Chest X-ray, PA view. Patient: 58 years old, sex F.
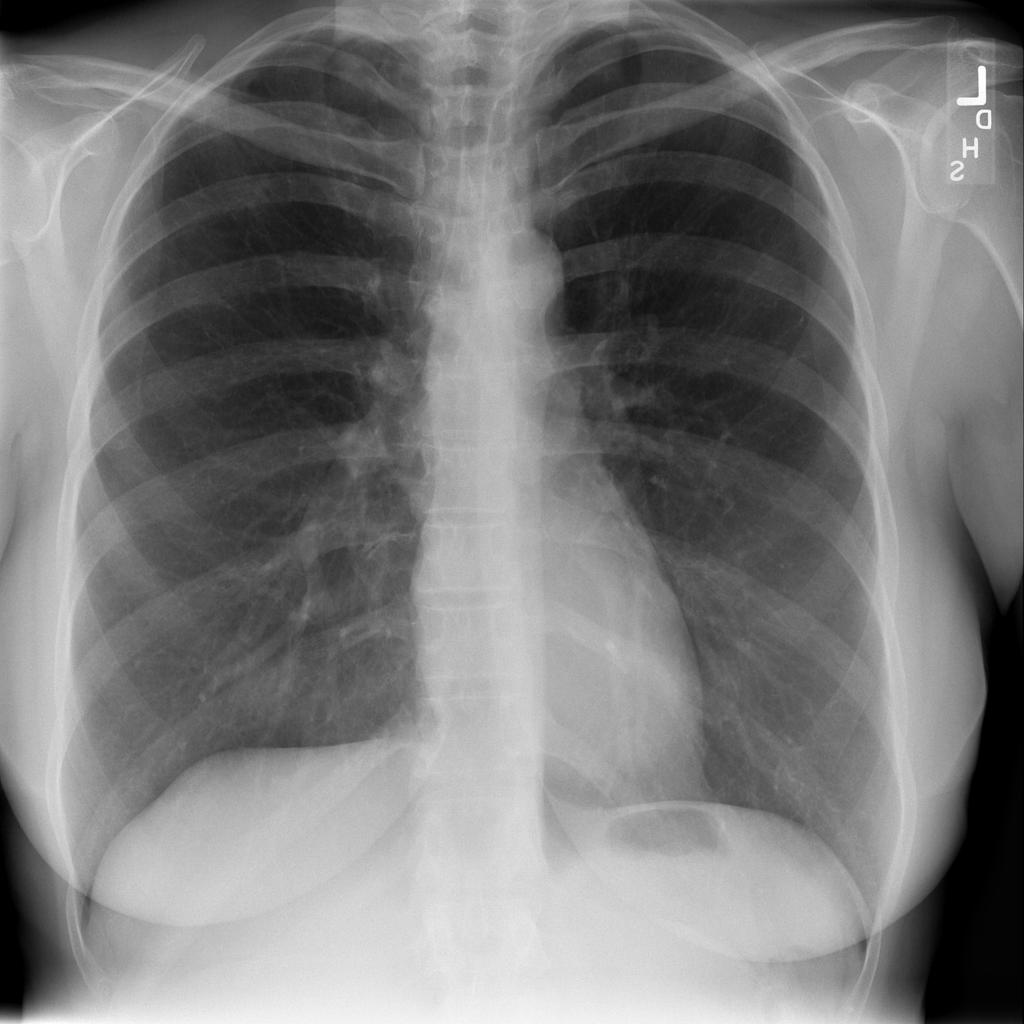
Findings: No Finding